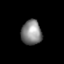
Tissue: lung
Cell type: Epithelial cells
Senescence score: 0.1982
Nuclear area (px): 495
Mean DAPI intensity: 132.8